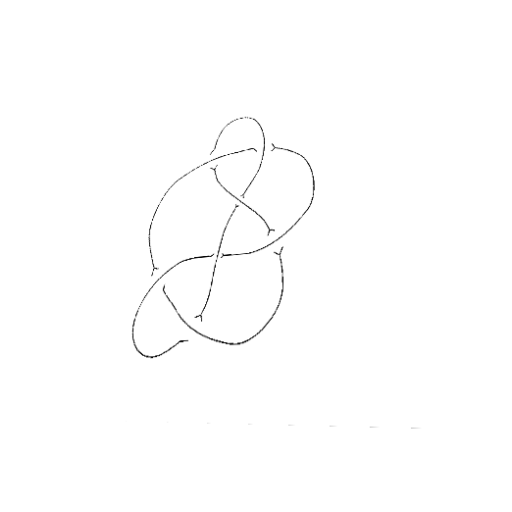
Crossing number: 7